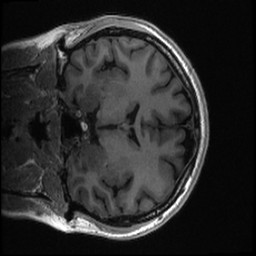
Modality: T1w
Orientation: coronal
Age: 24
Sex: female